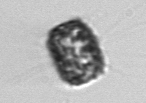
Label: Thalassiosira